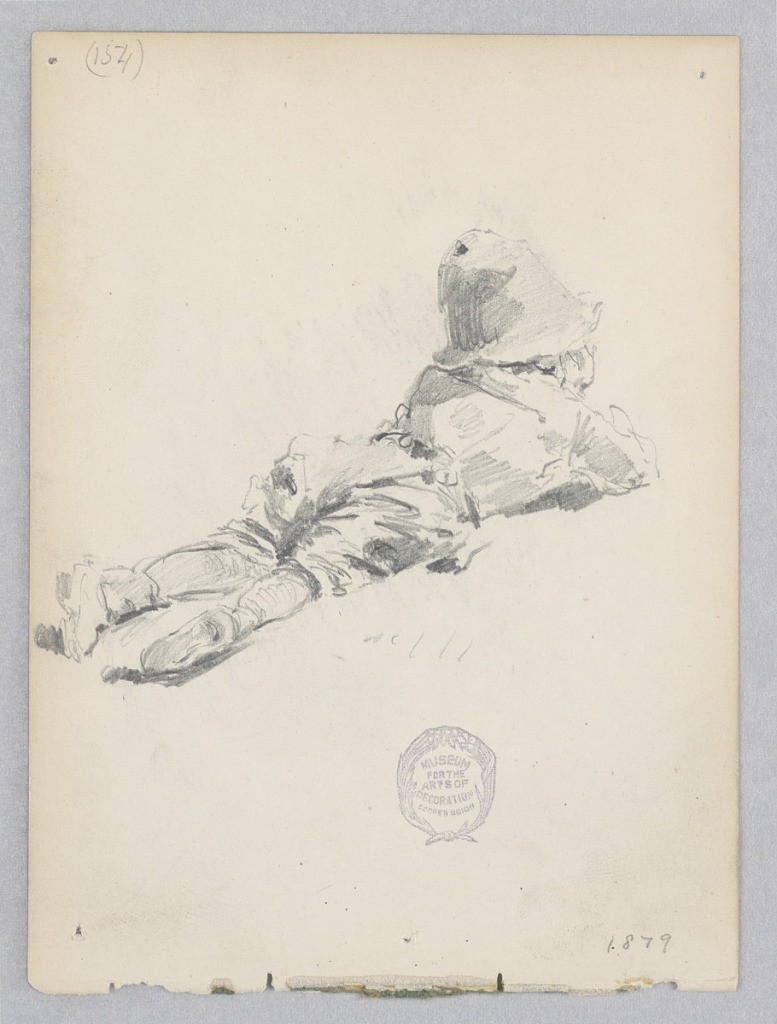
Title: Child
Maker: Robert Frederick Blum, American, 1857–1903
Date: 1879
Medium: Graphite on wove paper
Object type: Drawing
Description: Sketch of a young male figure wearing a hat.